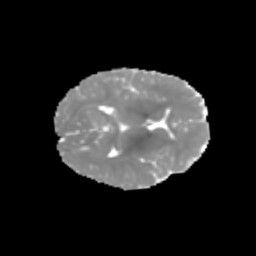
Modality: MD
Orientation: axial
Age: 6
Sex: female
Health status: healthy